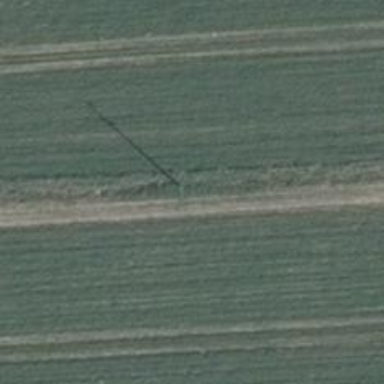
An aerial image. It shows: Power pole.